Question: I'm overriding my model admin form in order to change the format of the displayed time of a 'TimeField' field:
'''
class myTimeForm(forms.ModelForm):
start_time = forms.TimeField(widget=forms.TimeInput(format='%H:%M'))
class Meta:
model = MyModel
class MyModelAdmin(admin.ModelAdmin):
form = myTimeForm
'''
Now, the 'now' and the clock button I had with the default form have disappeared (in the screenshot below 'Start time' is with the overridden widget, 'End time' with the default one.

What did I miss?
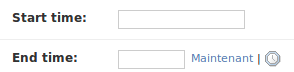
Answer: The Django admin uses the 'AdminTimeWidget' instead of 'forms.TimeInput'. Try changing your code to the following:
'''
from django.contrib.admin.widgets import AdminTimeWidget
class myTimeForm(forms.ModelForm):
start_time = forms.TimeField(widget=AdminTimeWidget(format='%H:%M'))
class Meta:
model = MyModel
'''